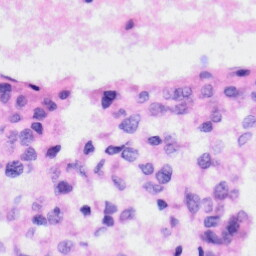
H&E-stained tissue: Liver